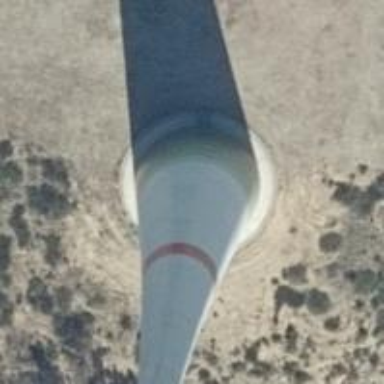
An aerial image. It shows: Wind-powered generator.